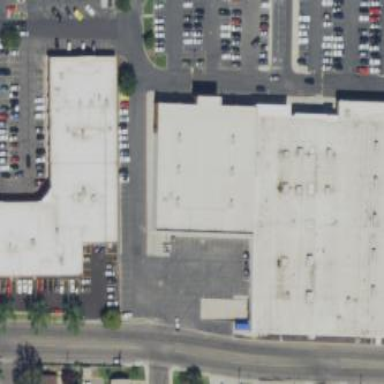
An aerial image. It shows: Building.